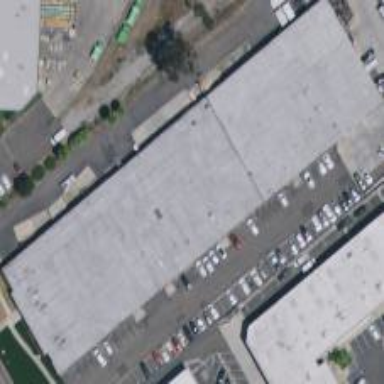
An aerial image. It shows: Commercial building.